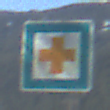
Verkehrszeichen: ErsteHilfe
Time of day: MorningAfternoon
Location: Outdoor (Nature)
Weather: PartlyCloudy
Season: NotSpecified
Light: Natural